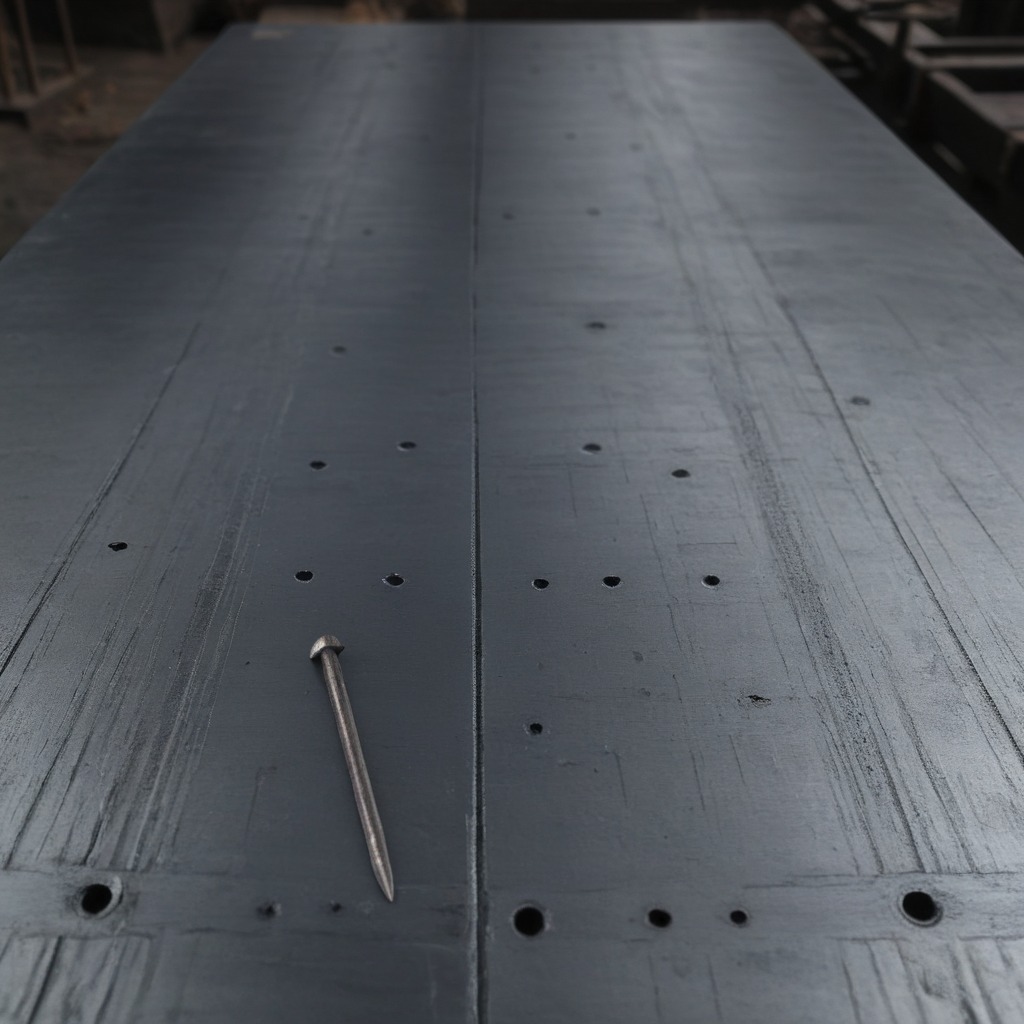
An iron nail is lying on the cold steel table in a mining workshop.